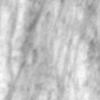
Label: no_change